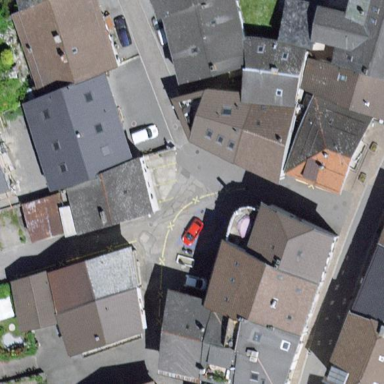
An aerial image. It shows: Living street.